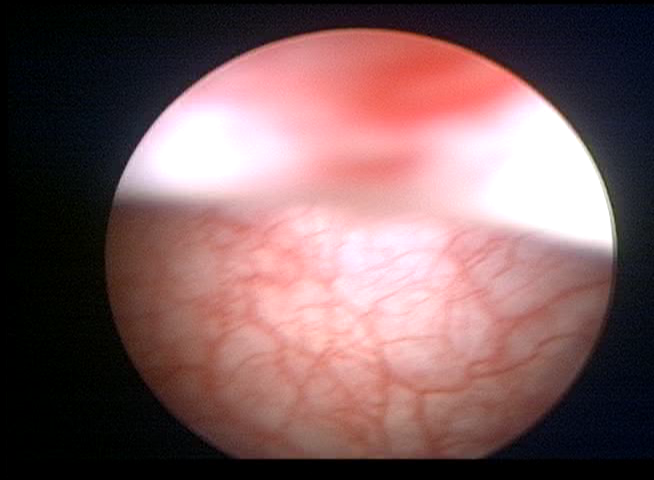
Modality: WLC
Class: Normal mucosa
Bladder cancer association: No